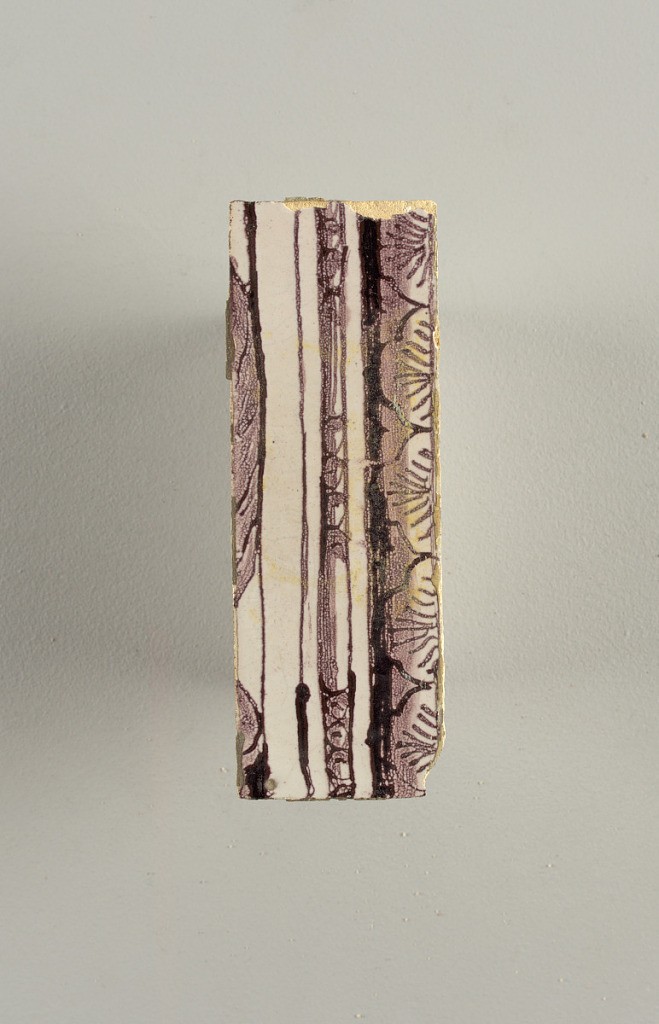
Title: Tile wall facing
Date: ca. 1725
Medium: Tin-glazed earthenware, underglaze
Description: Horizontal rectangle.  Thirty tiles wide and twenty-three tiles high with opening for fireplace eleven tiles wide and ten high.  Foliage arabesques disposed about three vertical axes from which are emphazised by urns at center and right, and at left by the figure of a standing woman carrying an infant on her arm and accompanied by two children.